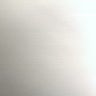
Metastatic tissue present: no